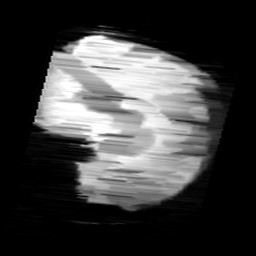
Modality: minIP
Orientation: sagittal
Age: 9
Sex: female
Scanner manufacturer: siemens
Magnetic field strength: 3 T
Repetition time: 0.027 s
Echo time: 0.02 s